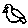
Label: bird